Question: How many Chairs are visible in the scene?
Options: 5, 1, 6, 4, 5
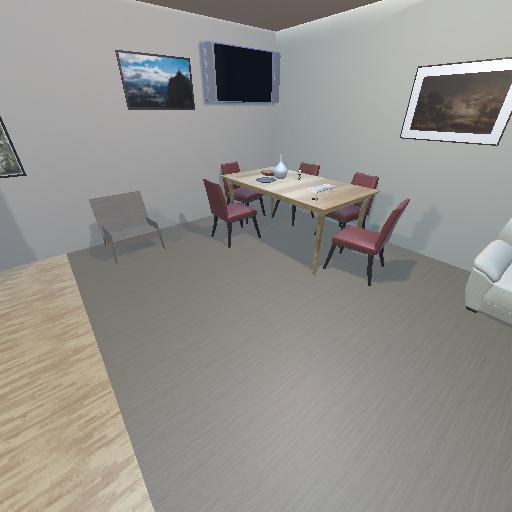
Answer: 5